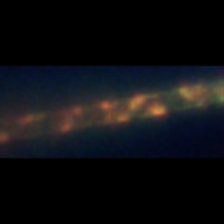
Taxon: Guinardia
Group: Diatoms